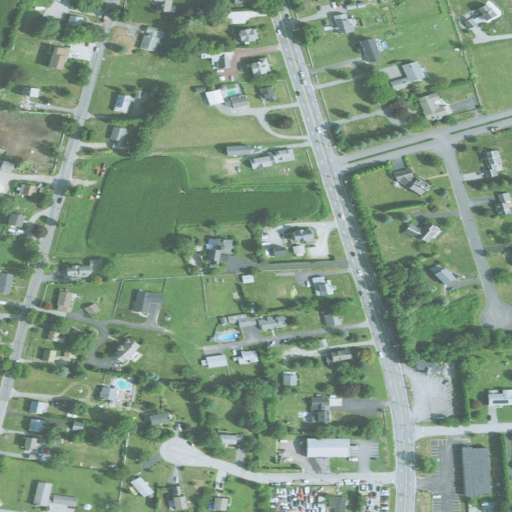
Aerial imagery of mountain in Rhode Island named Quaker Hill containing medium intensity development, low intensity development, high intensity development, and open development